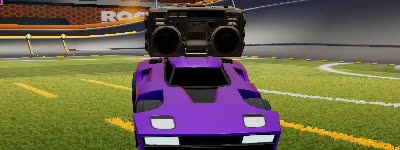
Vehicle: breakout